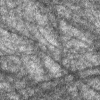
Atmospheric dust classification: not_dusty